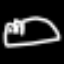
Label: frog